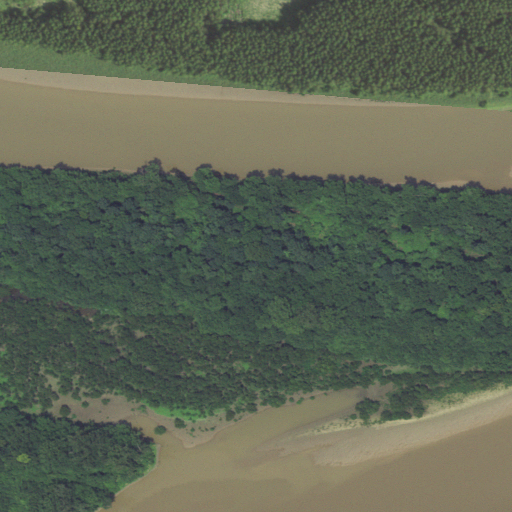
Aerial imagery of island in Indiana named Mackeys Island containing open water, woody wetlands, herbaceous wetlands, grassland, deciduous forest, and cultivated crops